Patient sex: F
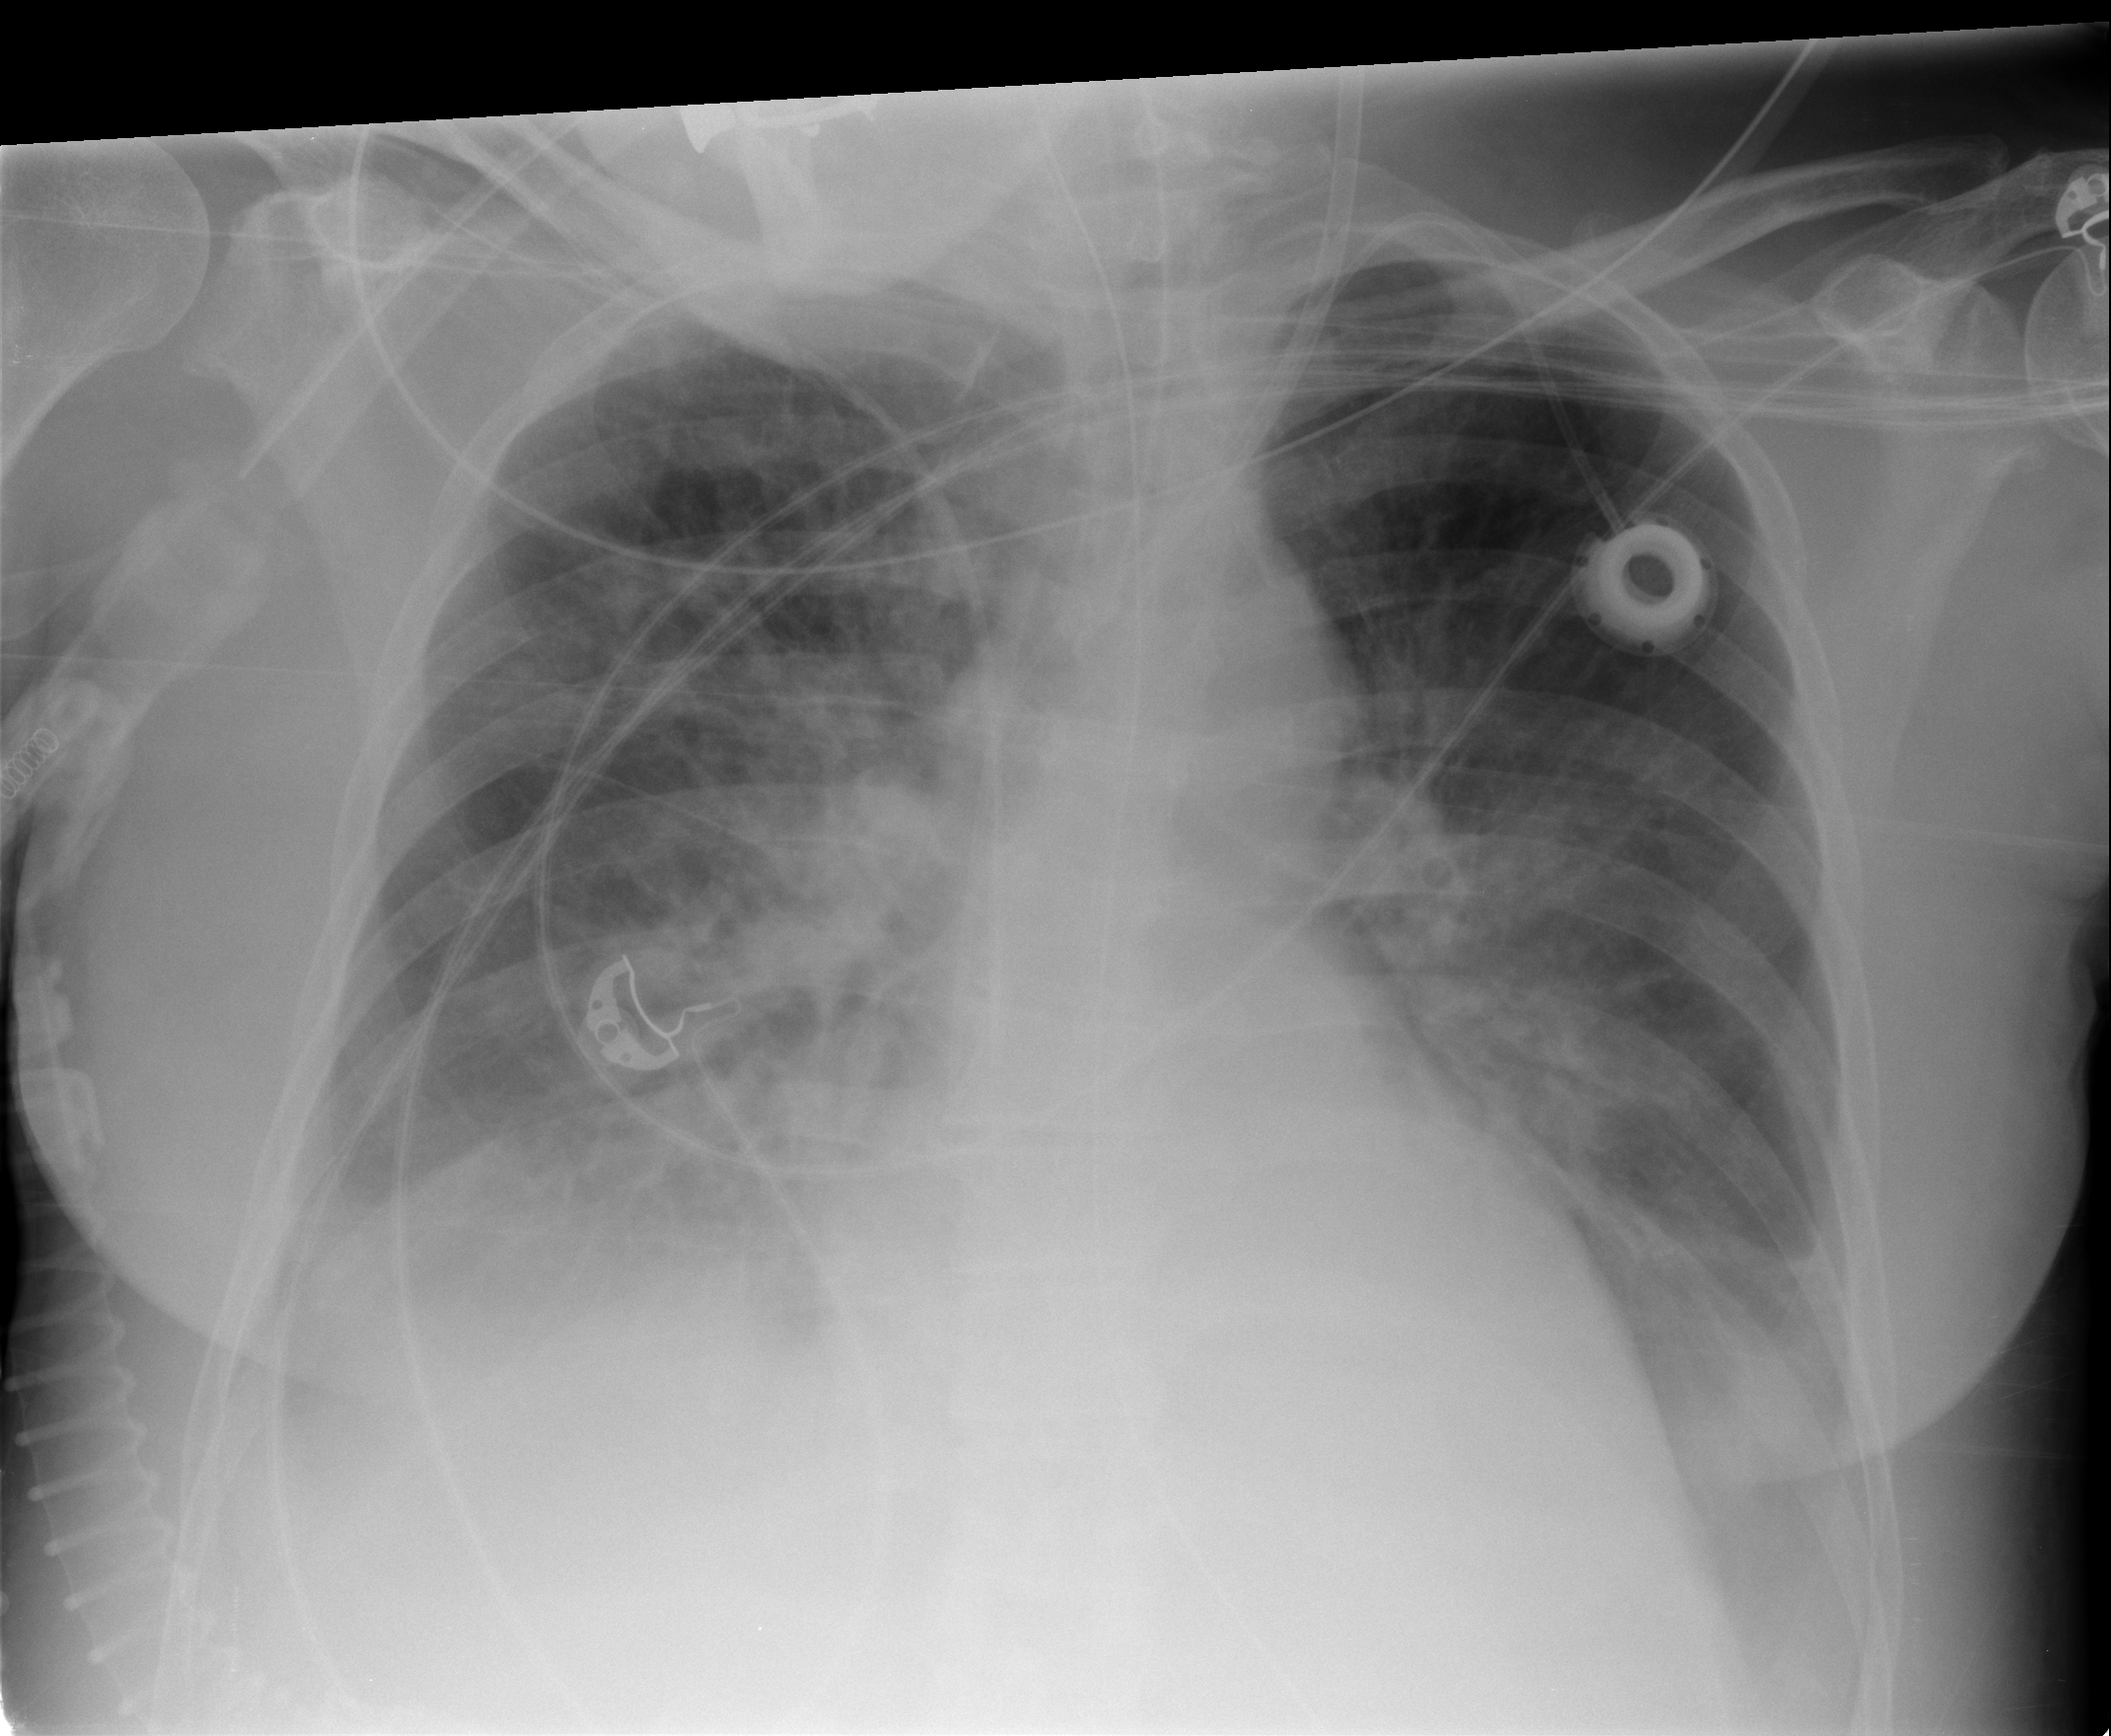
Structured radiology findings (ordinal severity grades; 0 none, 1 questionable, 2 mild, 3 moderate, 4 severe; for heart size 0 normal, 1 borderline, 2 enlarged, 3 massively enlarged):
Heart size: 2
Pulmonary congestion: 3
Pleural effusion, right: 4
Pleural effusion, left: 3
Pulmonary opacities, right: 2
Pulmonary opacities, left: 2
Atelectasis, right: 2
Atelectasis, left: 2